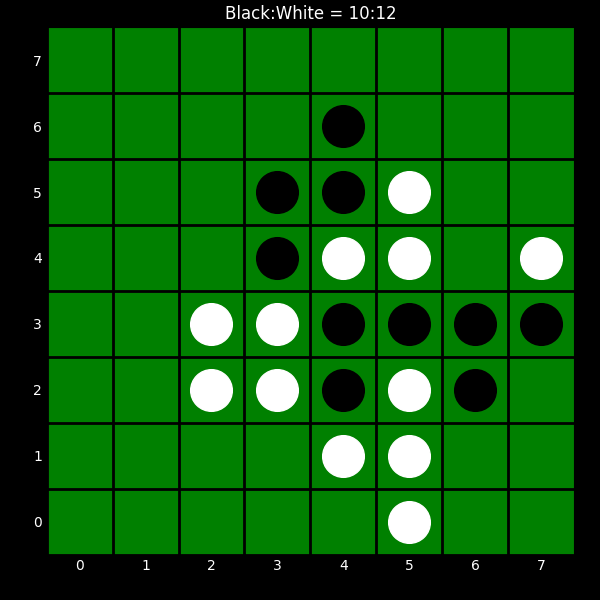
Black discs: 10
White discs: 12